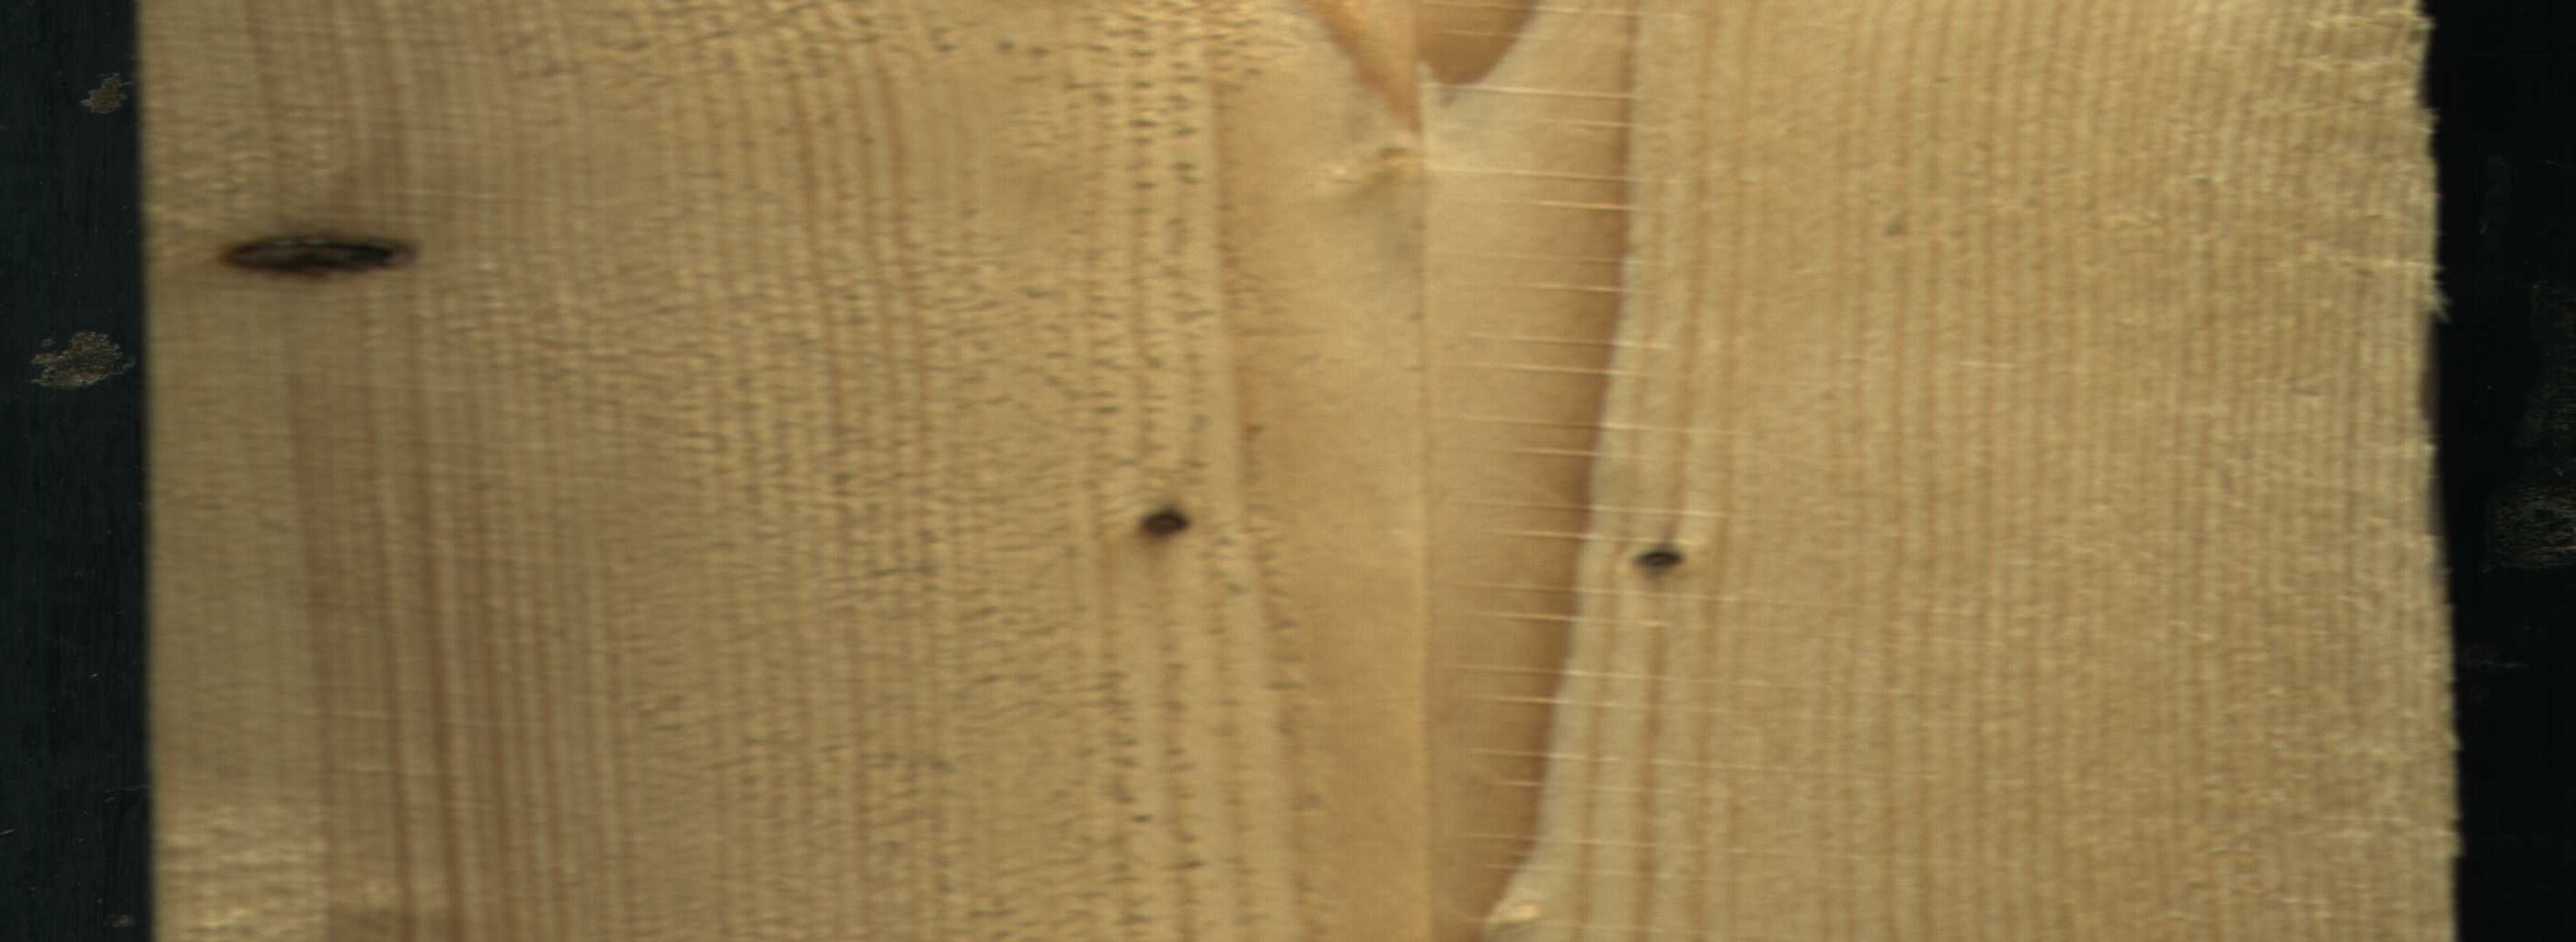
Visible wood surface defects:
Dead_Knot
Dead_Knot
Dead_Knot